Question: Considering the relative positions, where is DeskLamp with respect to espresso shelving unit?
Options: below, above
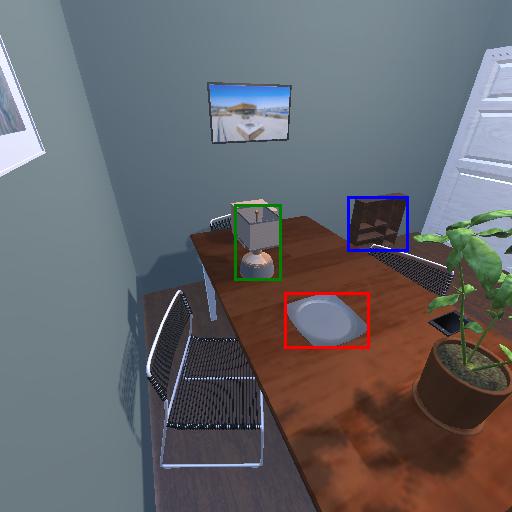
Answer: below